Question: I am having issues with my grid in bootstrap. I am trying to create a nav with side by side and an image. The image on the left and text on the right with the nav on the top. I tried using
'''
<div class="row">
<div class="col">
'''
But it doesn't work to give me my desired result.
.
'''
<script src="https://code.jquery.com/jquery-3.2.1.slim.min.js" integrity="sha384-KJ3o2DKtIkvYIK3UENzmM7KCkRr/rE9/Qpg6aAZGJwFDMVNA/GpGFF93hXpG5KkN" crossorigin="anonymous"></script>
<script src="https://cdnjs.cloudflare.com/ajax/libs/popper.js/1.12.9/umd/popper.min.js" integrity="sha384-ApNbgh9B+Y1QKtv3Rn7W3mgPxhU9K/ScQsAP7hUibX39j7fakFPskvXusvfa0b4Q" crossorigin="anonymous"></script>
<script src="https://maxcdn.bootstrapcdn.com/bootstrap/4.0.0/js/bootstrap.min.js" integrity="sha384-JZR6Spejh4U02d8jOt6vLEHfe/JQGiRRSQQxSfFWpi1MquVdAyjUar5+76PVCmYl" crossorigin="anonymous"></script>
<link rel="stylesheet" href="https://maxcdn.bootstrapcdn.com/bootstrap/4.0.0/css/bootstrap.min.css" integrity="sha384-Gn5384xqQ1aoWXA+058RXPxPg6fy4IWvTNh0E263XmFcJlSAwiGgFAW/dAiS6JXm" crossorigin="anonymous">
<div class="container">
<h1 class="text-center">About Me</h1>
<nav>
<div class="nav nav-tabs" id="nav-tab" role="tablist">
<a aria-controls="nav-info" aria-selected="true" class="nav-item nav-link active" data-toggle="tab" href="#nav-info" id="nav-info-tab" role="tab"><i class="fas fa-info"></i> General Info</a> <a aria-controls="nav-experience" aria-selected="false"
class="nav-item nav-link" data-toggle="tab" href="#nav-experience" id="nav-experience-tab" role="tab"><i aria-hidden="true" class="fa fa-user"></i> Experience</a> <a aria-controls="nav-education" aria-selected="false" class="nav-item nav-link" data-toggle="tab"
href="#nav-education" id="nav-education-tab" role="tab"><i aria-hidden="true" class="fa fa-university"></i> Education</a> <a aria-controls="nav-work" aria-selected="false" class="nav-item nav-link" data-toggle="tab" href="#nav-work" id="nav-work-tab"
role="tab"><i aria-hidden="true" class="fa fa-book"></i> Work</a>
</div>
</nav>
<div class="row">
<div class="col">
<div class="tab-content" id="nav-tabContent">
<div class="col-sm-6">
<div class="text-center"><img alt="avatar edgaraxe" class="img-fluid rounded-circle wow fadeIn" data-wow-delay="1s" src="http://icons.iconseeker.com/png/fullsize/black-power-emoticons/anger-512x512.png"></div>
</div>
</div>
<div aria-labelledby="nav-info-tab" class="tab-pane fade show active" id="nav-info" role="tabpanel">
</div>
<div aria-labelledby="nav-experience-tab" class="tab-pane fade" id="nav-experience" role="tabpanel">
<i class="fas fa-language"></i> <b>Languages</b>
<div aria-labelledby="nav-education-tab" class="tab-pane fade" id="nav-education" role="tabpanel">
<i class="fas fa-university"></i> <b>Alma mater</b><br>
</div>
<div aria-labelledby="nav-work-tab" class="tab-pane fade" id="nav-work" role="tabpanel">
<i class="fas fa-briefcase"></i> <b>Freelancer.com</b><br>
</div>
</div>
</div>
</div>
'''
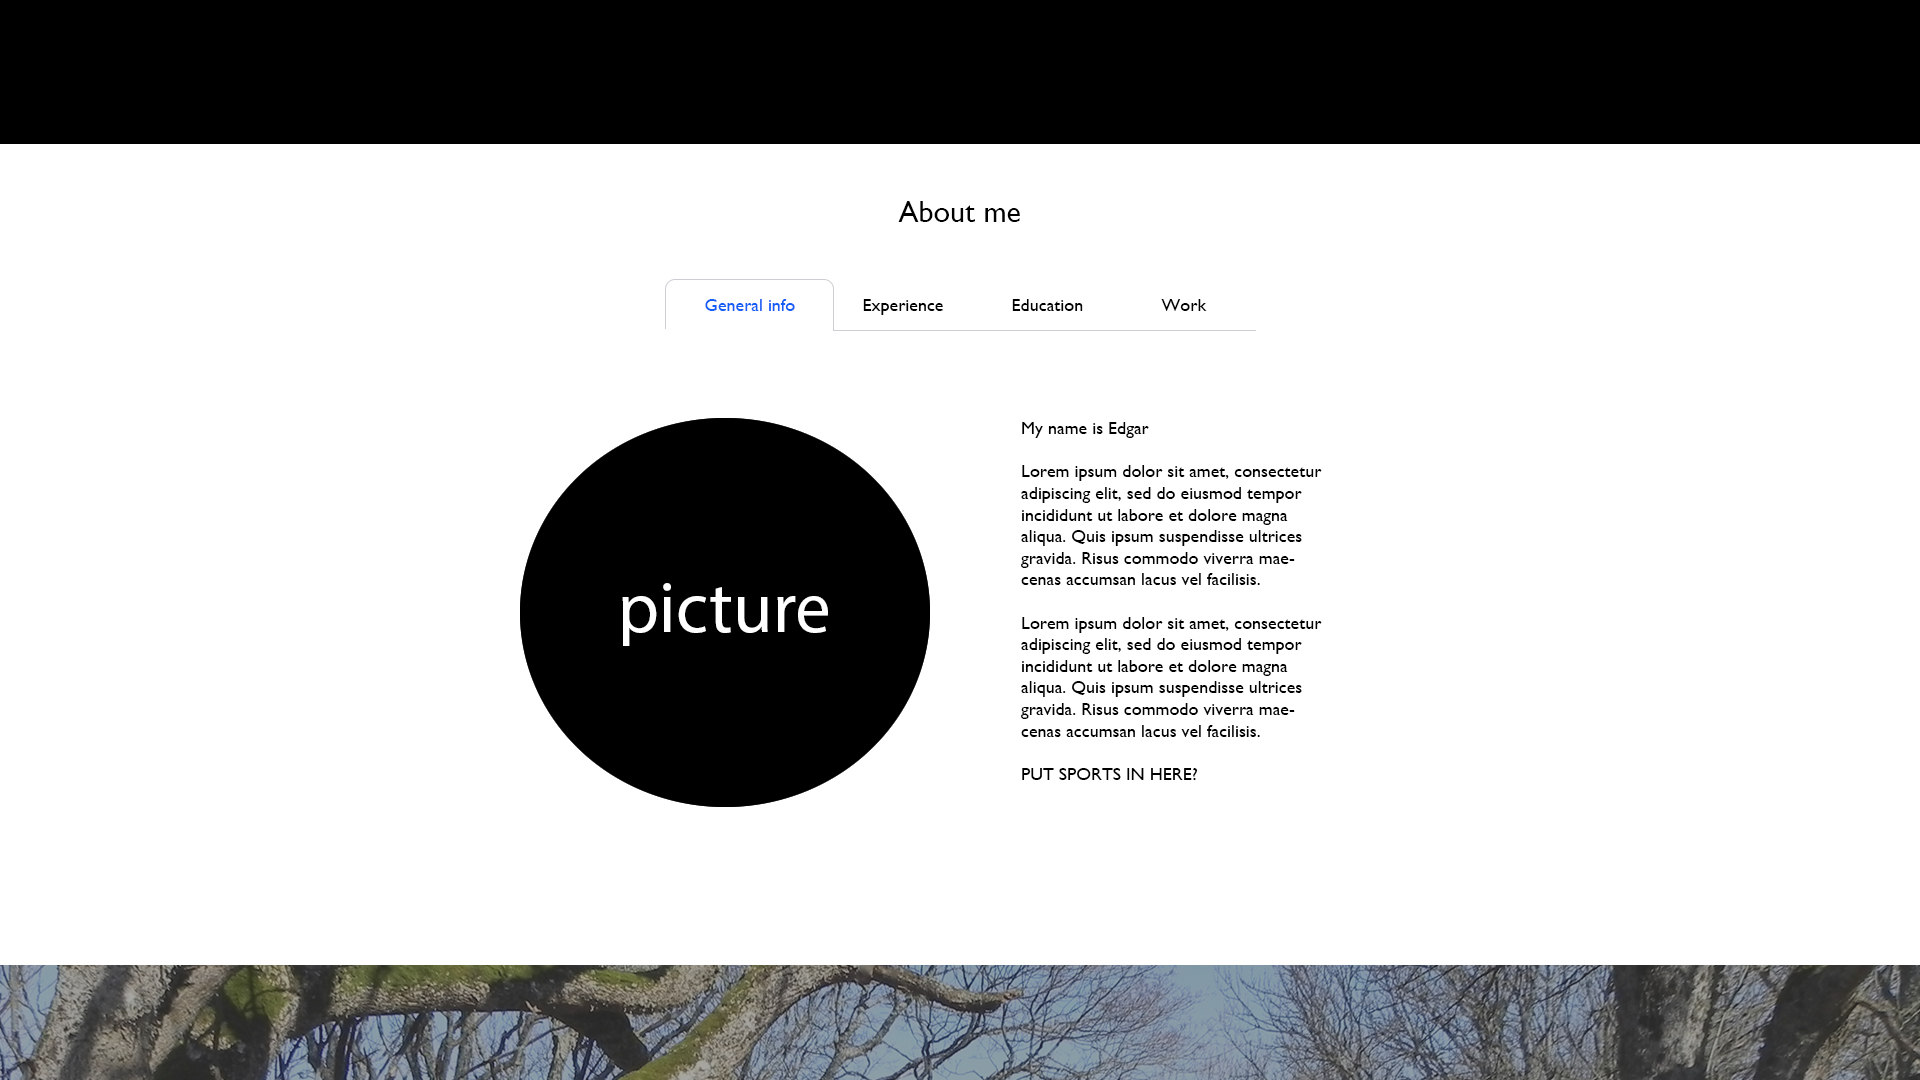
Answer: Here, working code with image on the left and text on the right with the nav on the top:
'''
<div class="container">
<h1 class="text-center">About Me</h1>
<nav>
<div class="nav nav-tabs" id="nav-tab" role="tablist">
<a aria-controls="nav-info" aria-selected="true" class="nav-item nav-link active" data-toggle="tab" href="#nav-info" id="nav-info-tab" role="tab"><i class="fas fa-info"></i> General Info</a> <a aria-controls="nav-experience" aria-selected="false"
class="nav-item nav-link" data-toggle="tab" href="#nav-experience" id="nav-experience-tab" role="tab"><i aria-hidden="true" class="fa fa-user"></i> Experience</a> <a aria-controls="nav-education" aria-selected="false" class="nav-item nav-link" data-toggle="tab"
href="#nav-education" id="nav-education-tab" role="tab"><i aria-hidden="true" class="fa fa-university"></i> Education</a> <a aria-controls="nav-work" aria-selected="false" class="nav-item nav-link" data-toggle="tab" href="#nav-work" id="nav-work-tab"
role="tab"><i aria-hidden="true" class="fa fa-book"></i> Work</a>
</div>
</nav>
<div class="tab-content" style="display: inline-block" id="nav-tabContent">
<div class="row">
<div class="col-6">
<img alt="avatar edgaraxe" class="img-fluid rounded-circle wow fadeIn" data-wow-delay="1s" src="http://icons.iconseeker.com/png/fullsize/black-power-emoticons/anger-512x512.png">
</div>
<div class="col-6">
<div aria-labelledby="nav-info-tab" class="tab-pane fade show active" id="nav-info" role="tabpanel">
</div>
<div aria-labelledby="nav-experience-tab" class="tab-pane fade" id="nav-experience" role="tabpanel">
<i class="fas fa-language"></i> <b>Languages</b>
</div>
<div aria-labelledby="nav-education-tab" class="tab-pane fade" id="nav-education" role="tabpanel">
<i class="fas fa-university"></i> <b>Alma mater</b><br>
</div>
<div aria-labelledby="nav-work-tab" class="tab-pane fade" id="nav-work" role="tabpanel">
<i class="fas fa-briefcase"></i> <b>Freelancer.com</b><br>
</div>
</div>
</div>
</div>
</div>
'''
plunker: <URL>